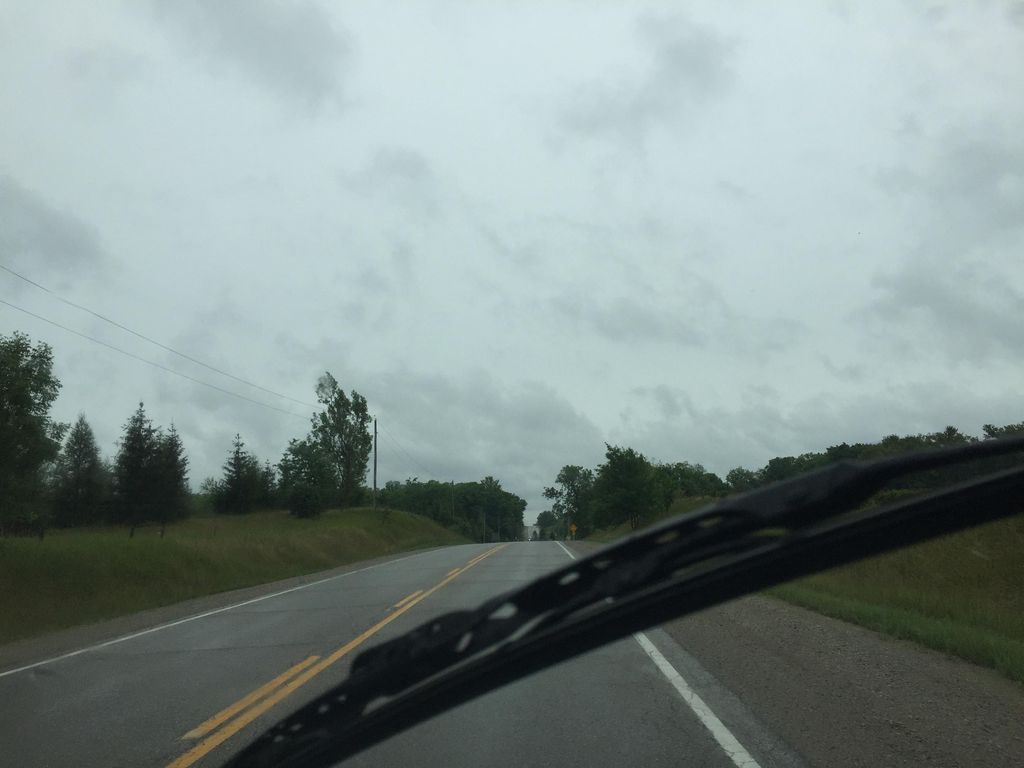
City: kitchener-waterloo